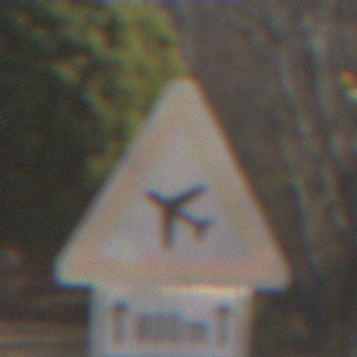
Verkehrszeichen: FlugbetriebRechts
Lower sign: LaengeEinerStrecke1
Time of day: SunriseSunset
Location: Outdoor (Nature)
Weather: Clear
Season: NotSpecified
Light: Natural